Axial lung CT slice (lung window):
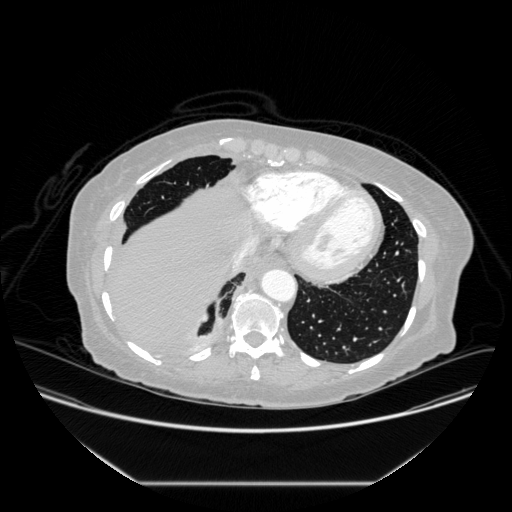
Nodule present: no